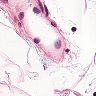
Metastatic tissue present: no